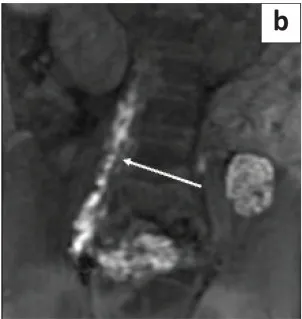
Dynamic contrast enhanced MR lymphangiography was performed in the same child for chylous ascites. Coronal T1-weighted image of the abdomen and pelvis at 10 min after nodal contrast injection showed dilated lumbar lymphatics (arrow) and non-opacification of the central conducting lymphatics.
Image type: radiology (mri)